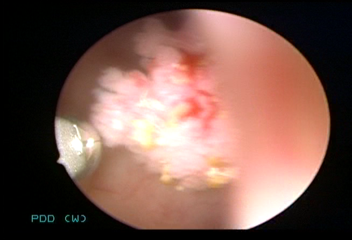
Modality: WLC
Class: Malignant
Subclass: LowGradePapillary
Lesion: L1
Stage: Ta
Morphology: Papillary
Bladder cancer association: Yes
Annotated structures: Tumor